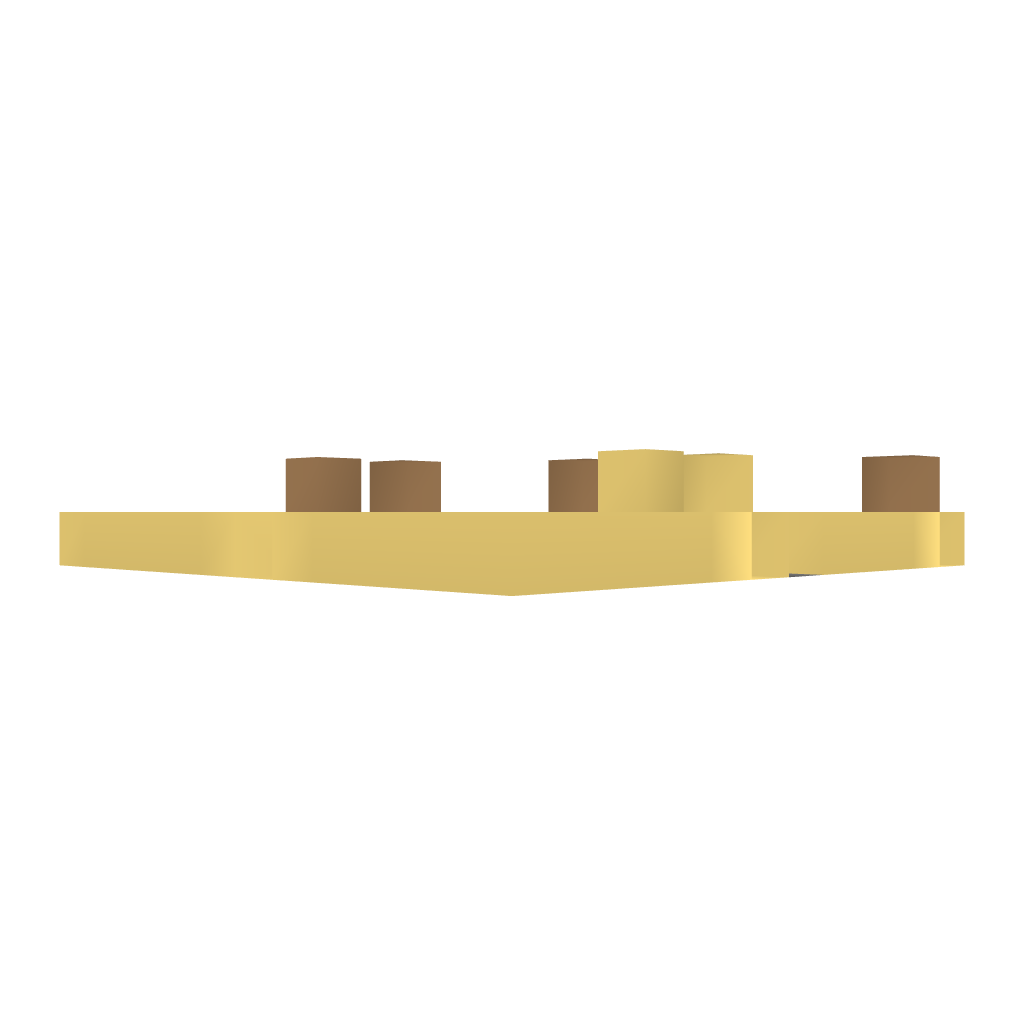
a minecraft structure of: Map teleportation System bad low quality